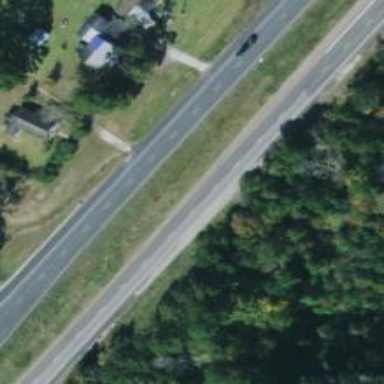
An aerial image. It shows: Expressway with asphalt surface classified as trunk highway.